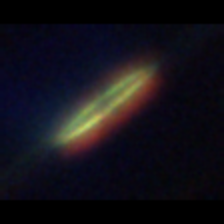
Taxon: Pennate
Group: Diatoms